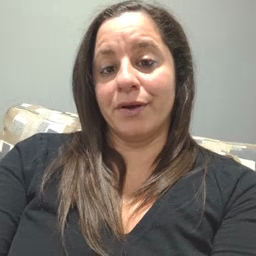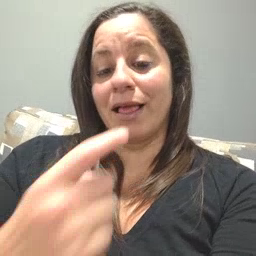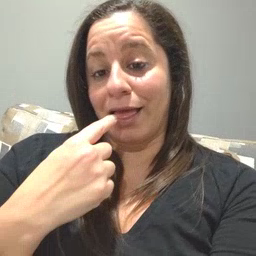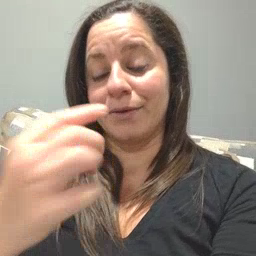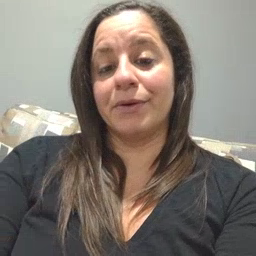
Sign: tongue